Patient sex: F
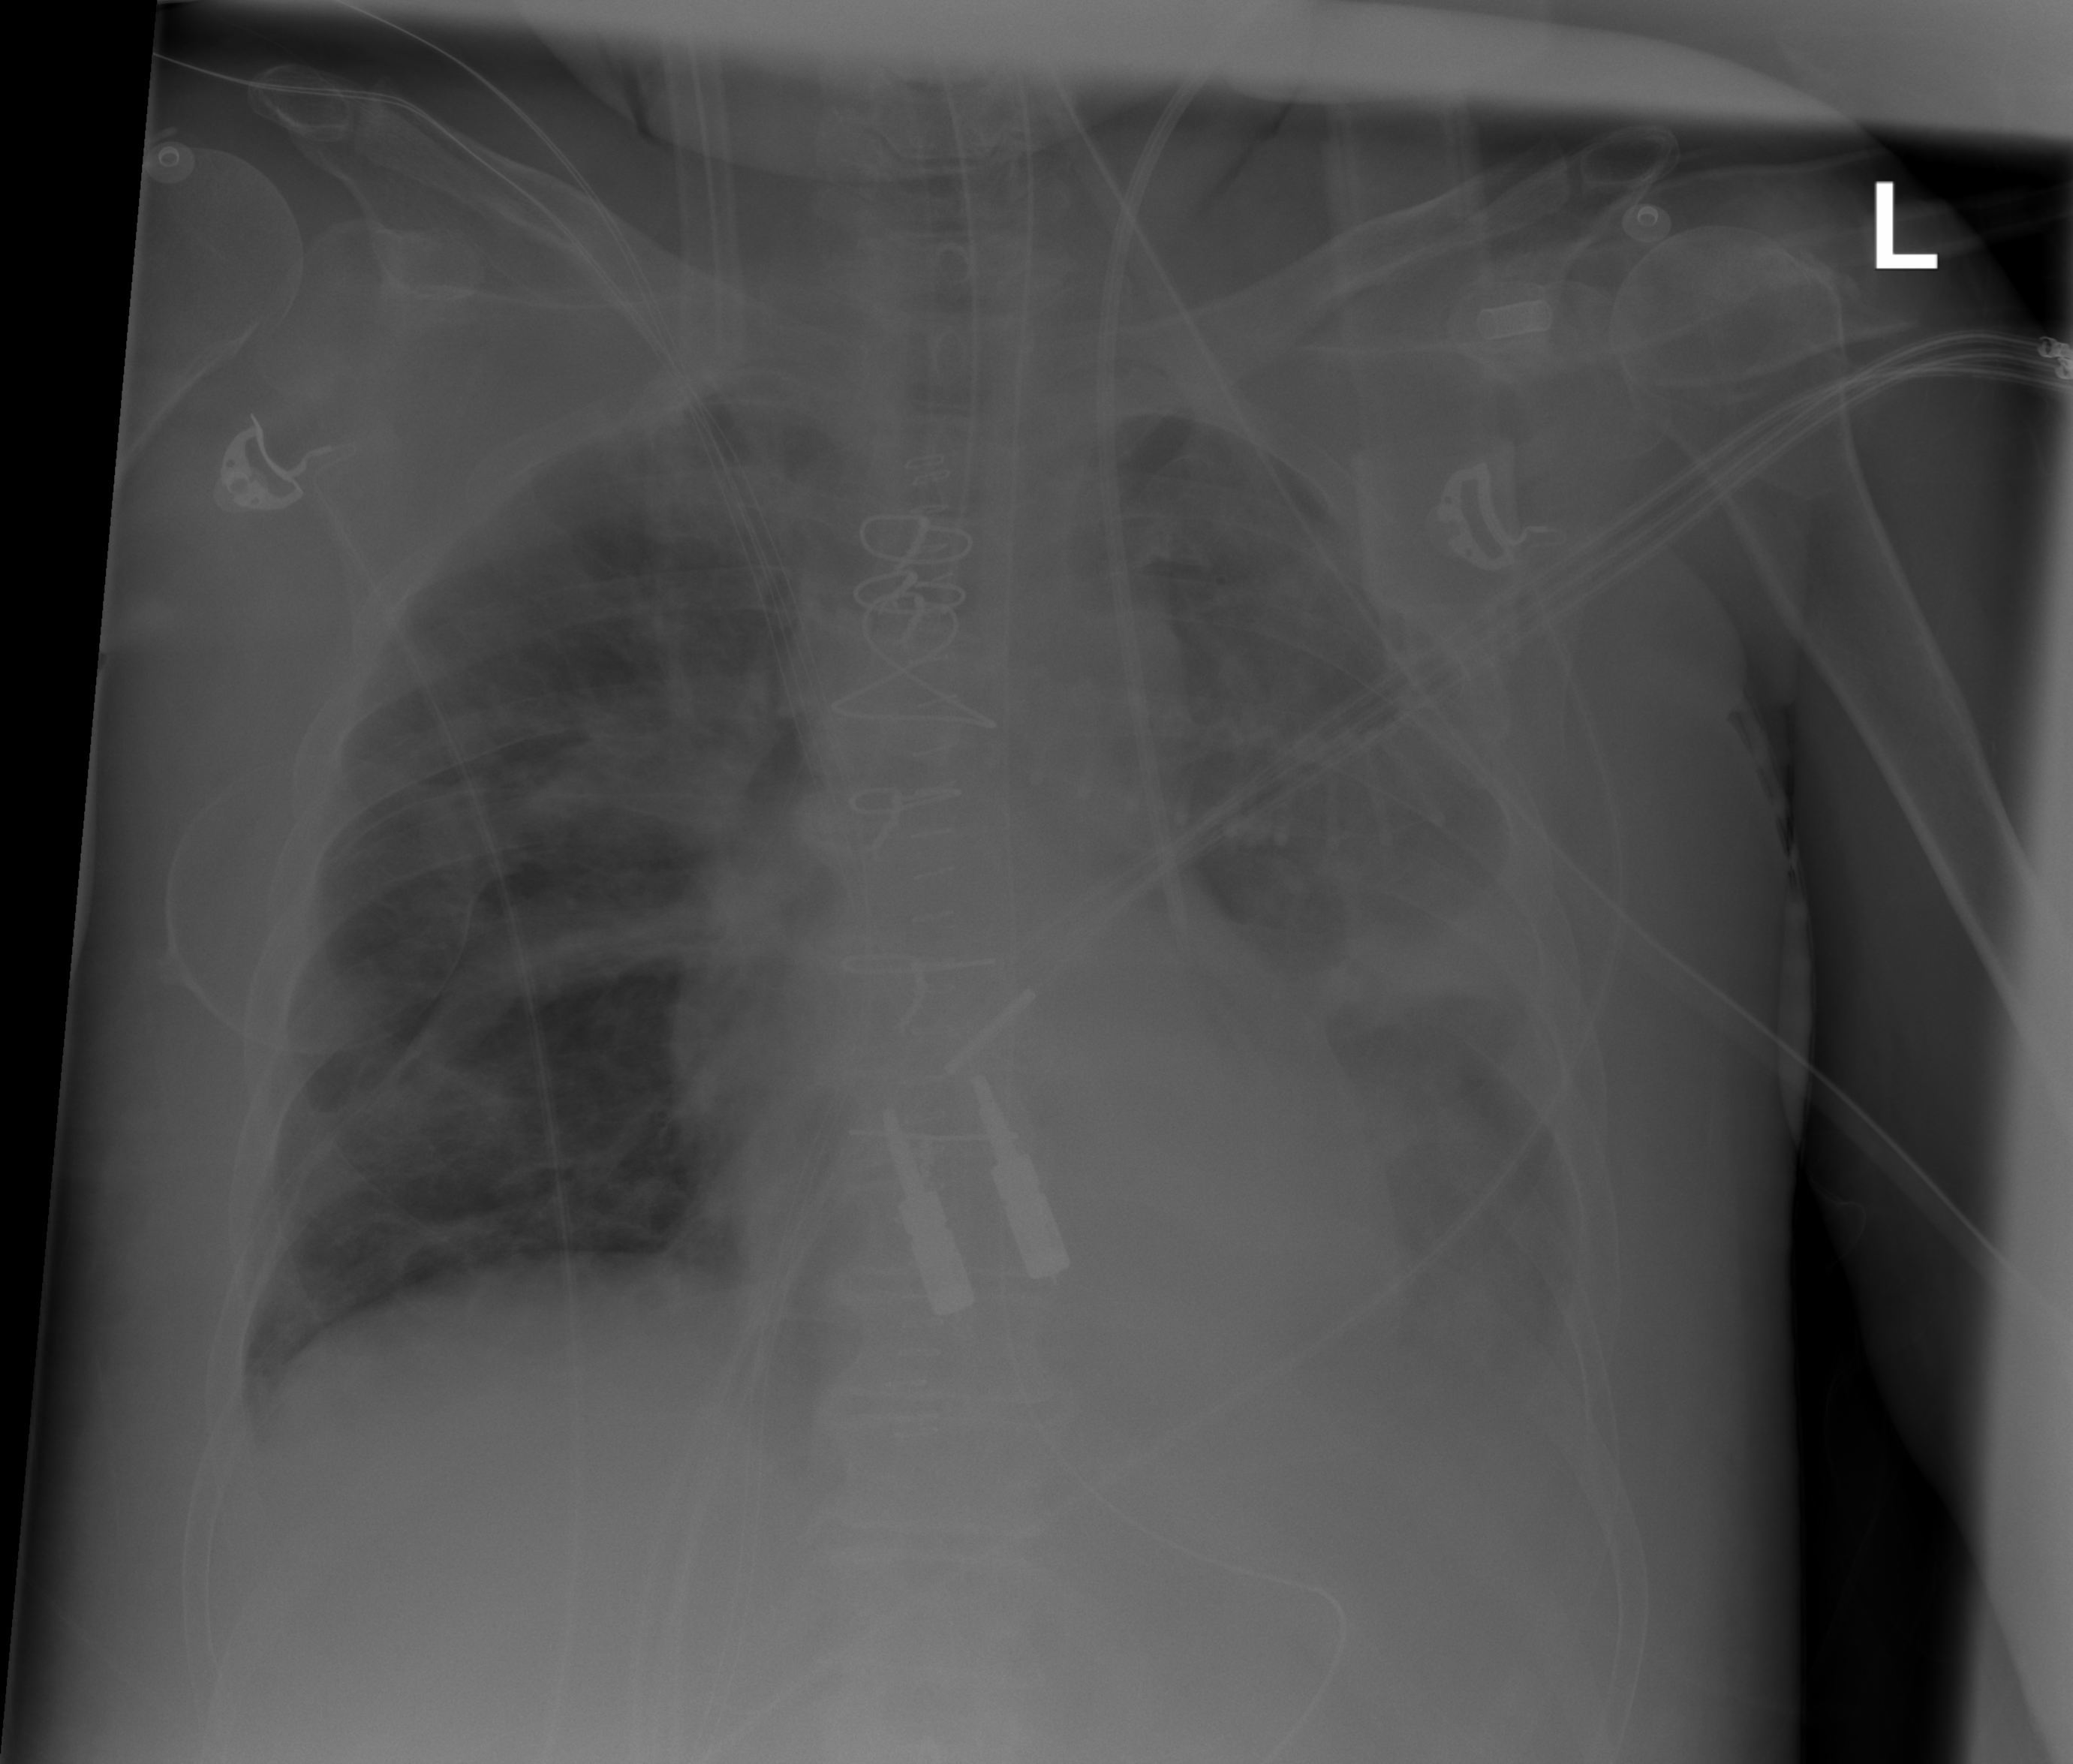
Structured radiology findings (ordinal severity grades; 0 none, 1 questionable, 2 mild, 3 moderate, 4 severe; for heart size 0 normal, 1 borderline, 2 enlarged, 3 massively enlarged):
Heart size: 0
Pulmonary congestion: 2
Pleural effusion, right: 0
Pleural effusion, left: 2
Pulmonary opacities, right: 2
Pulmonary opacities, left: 2
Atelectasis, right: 0
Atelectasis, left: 2